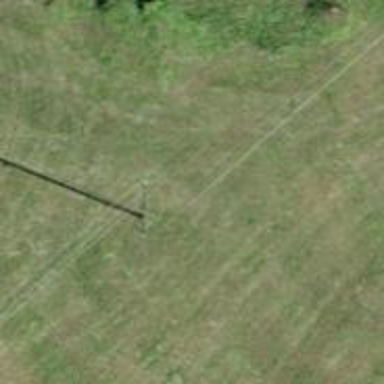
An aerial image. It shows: Power pole.